Field crop: maize
Growth stage: 2
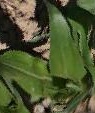
Species: maize